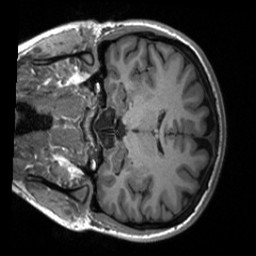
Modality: T1w
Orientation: coronal
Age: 23
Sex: female
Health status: healthy
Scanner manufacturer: siemens
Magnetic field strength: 3 T
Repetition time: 2 s
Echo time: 0.00232 s